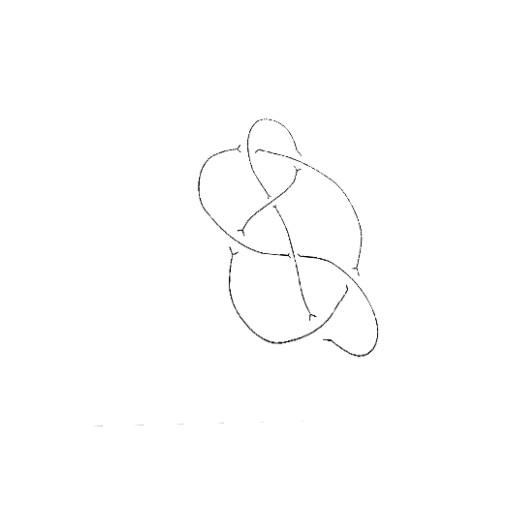
Crossing number: 7